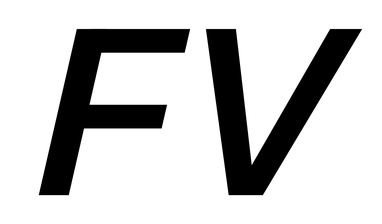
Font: InstrumentSans-Italic_SemiBold_Italic